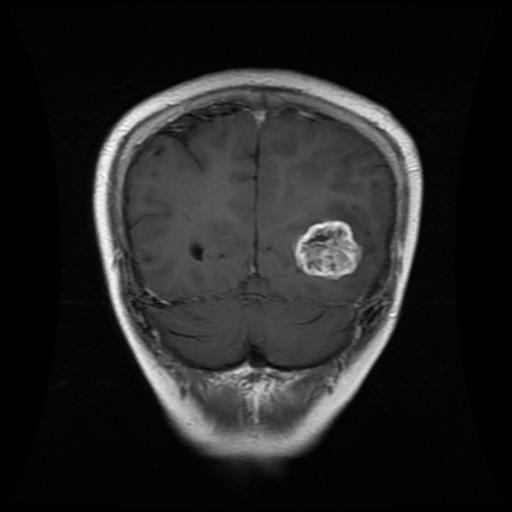
Label: glioma